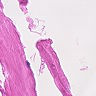
Metastatic tissue present: no